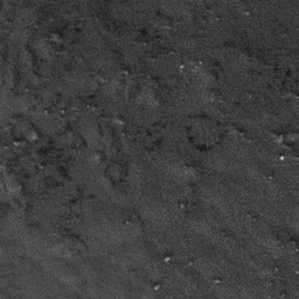
Label: frost